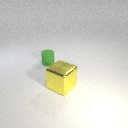
small green rubber cylinder to the left of large yellow metal cube